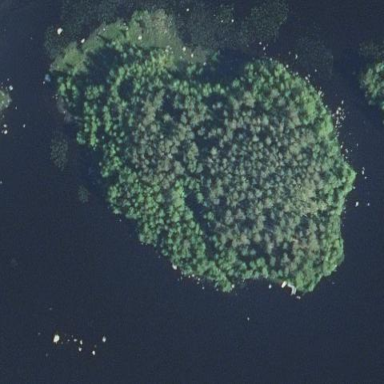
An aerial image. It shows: Islet.